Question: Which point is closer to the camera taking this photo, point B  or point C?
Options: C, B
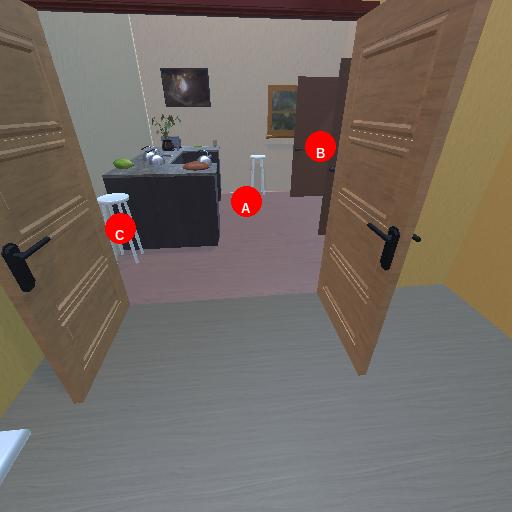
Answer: C